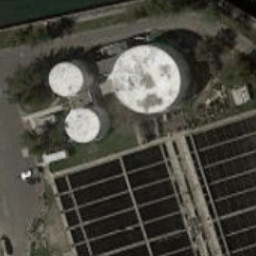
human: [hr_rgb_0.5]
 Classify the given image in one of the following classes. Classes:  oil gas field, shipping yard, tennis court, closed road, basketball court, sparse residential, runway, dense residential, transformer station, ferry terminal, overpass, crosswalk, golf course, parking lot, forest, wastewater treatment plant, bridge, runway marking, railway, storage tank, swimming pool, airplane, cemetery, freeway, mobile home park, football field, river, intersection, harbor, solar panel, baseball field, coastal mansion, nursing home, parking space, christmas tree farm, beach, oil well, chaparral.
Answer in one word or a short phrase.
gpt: storage tank